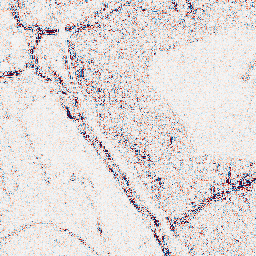
Category: wavelet
Decomposition family: wavelet_dwt
Decomposition parameters: wavelet: db4
level: 1
Upsampling method: area
Upsampling parameters: scale: 8
Upsampling scale: 8